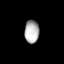
Tissue: lung
Cell type: Epithelial cells
Senescence score: 0.167
Nuclear area (px): 326
Mean DAPI intensity: 176.224